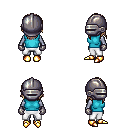
a pixel art fantasy rpg character, female body template, dark elf, purple skin, teal sleeveless shirt, white pants, white blonde long hairstyle, metal helm, metal gloves, gold boots, four views (front, back, left, right), 2x2 character sprite sheet, small pixel art, hard edges, no anti-aliasing